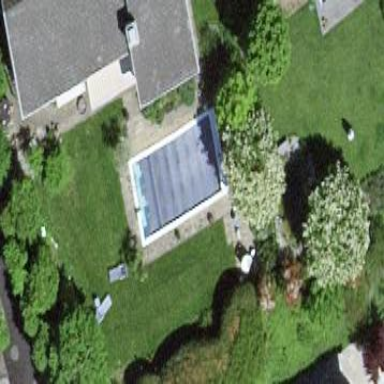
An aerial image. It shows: Swimming pool located in leisure land.